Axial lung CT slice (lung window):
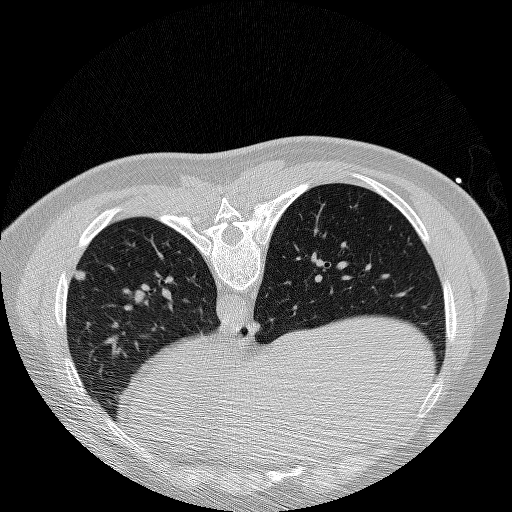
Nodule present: yes
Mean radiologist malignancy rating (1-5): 3.75